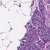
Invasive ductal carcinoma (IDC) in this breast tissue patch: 1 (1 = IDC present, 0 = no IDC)